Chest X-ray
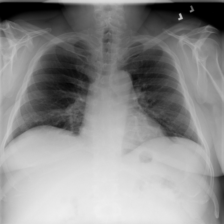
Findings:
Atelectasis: negative
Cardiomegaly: negative
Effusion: negative
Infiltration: negative
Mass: negative
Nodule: negative
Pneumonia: negative
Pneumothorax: negative
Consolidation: negative
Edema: negative
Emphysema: negative
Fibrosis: negative
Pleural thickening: negative
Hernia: negative